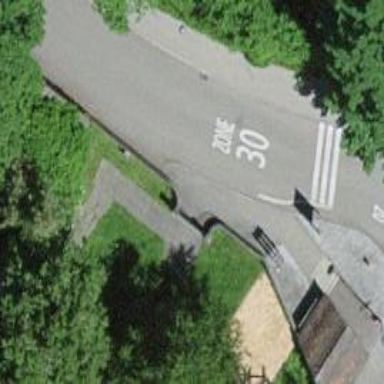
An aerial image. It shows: Footway with interlock surface.